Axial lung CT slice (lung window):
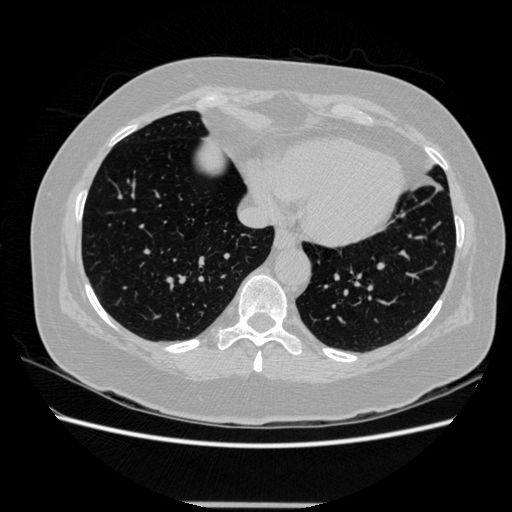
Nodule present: no